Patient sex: M
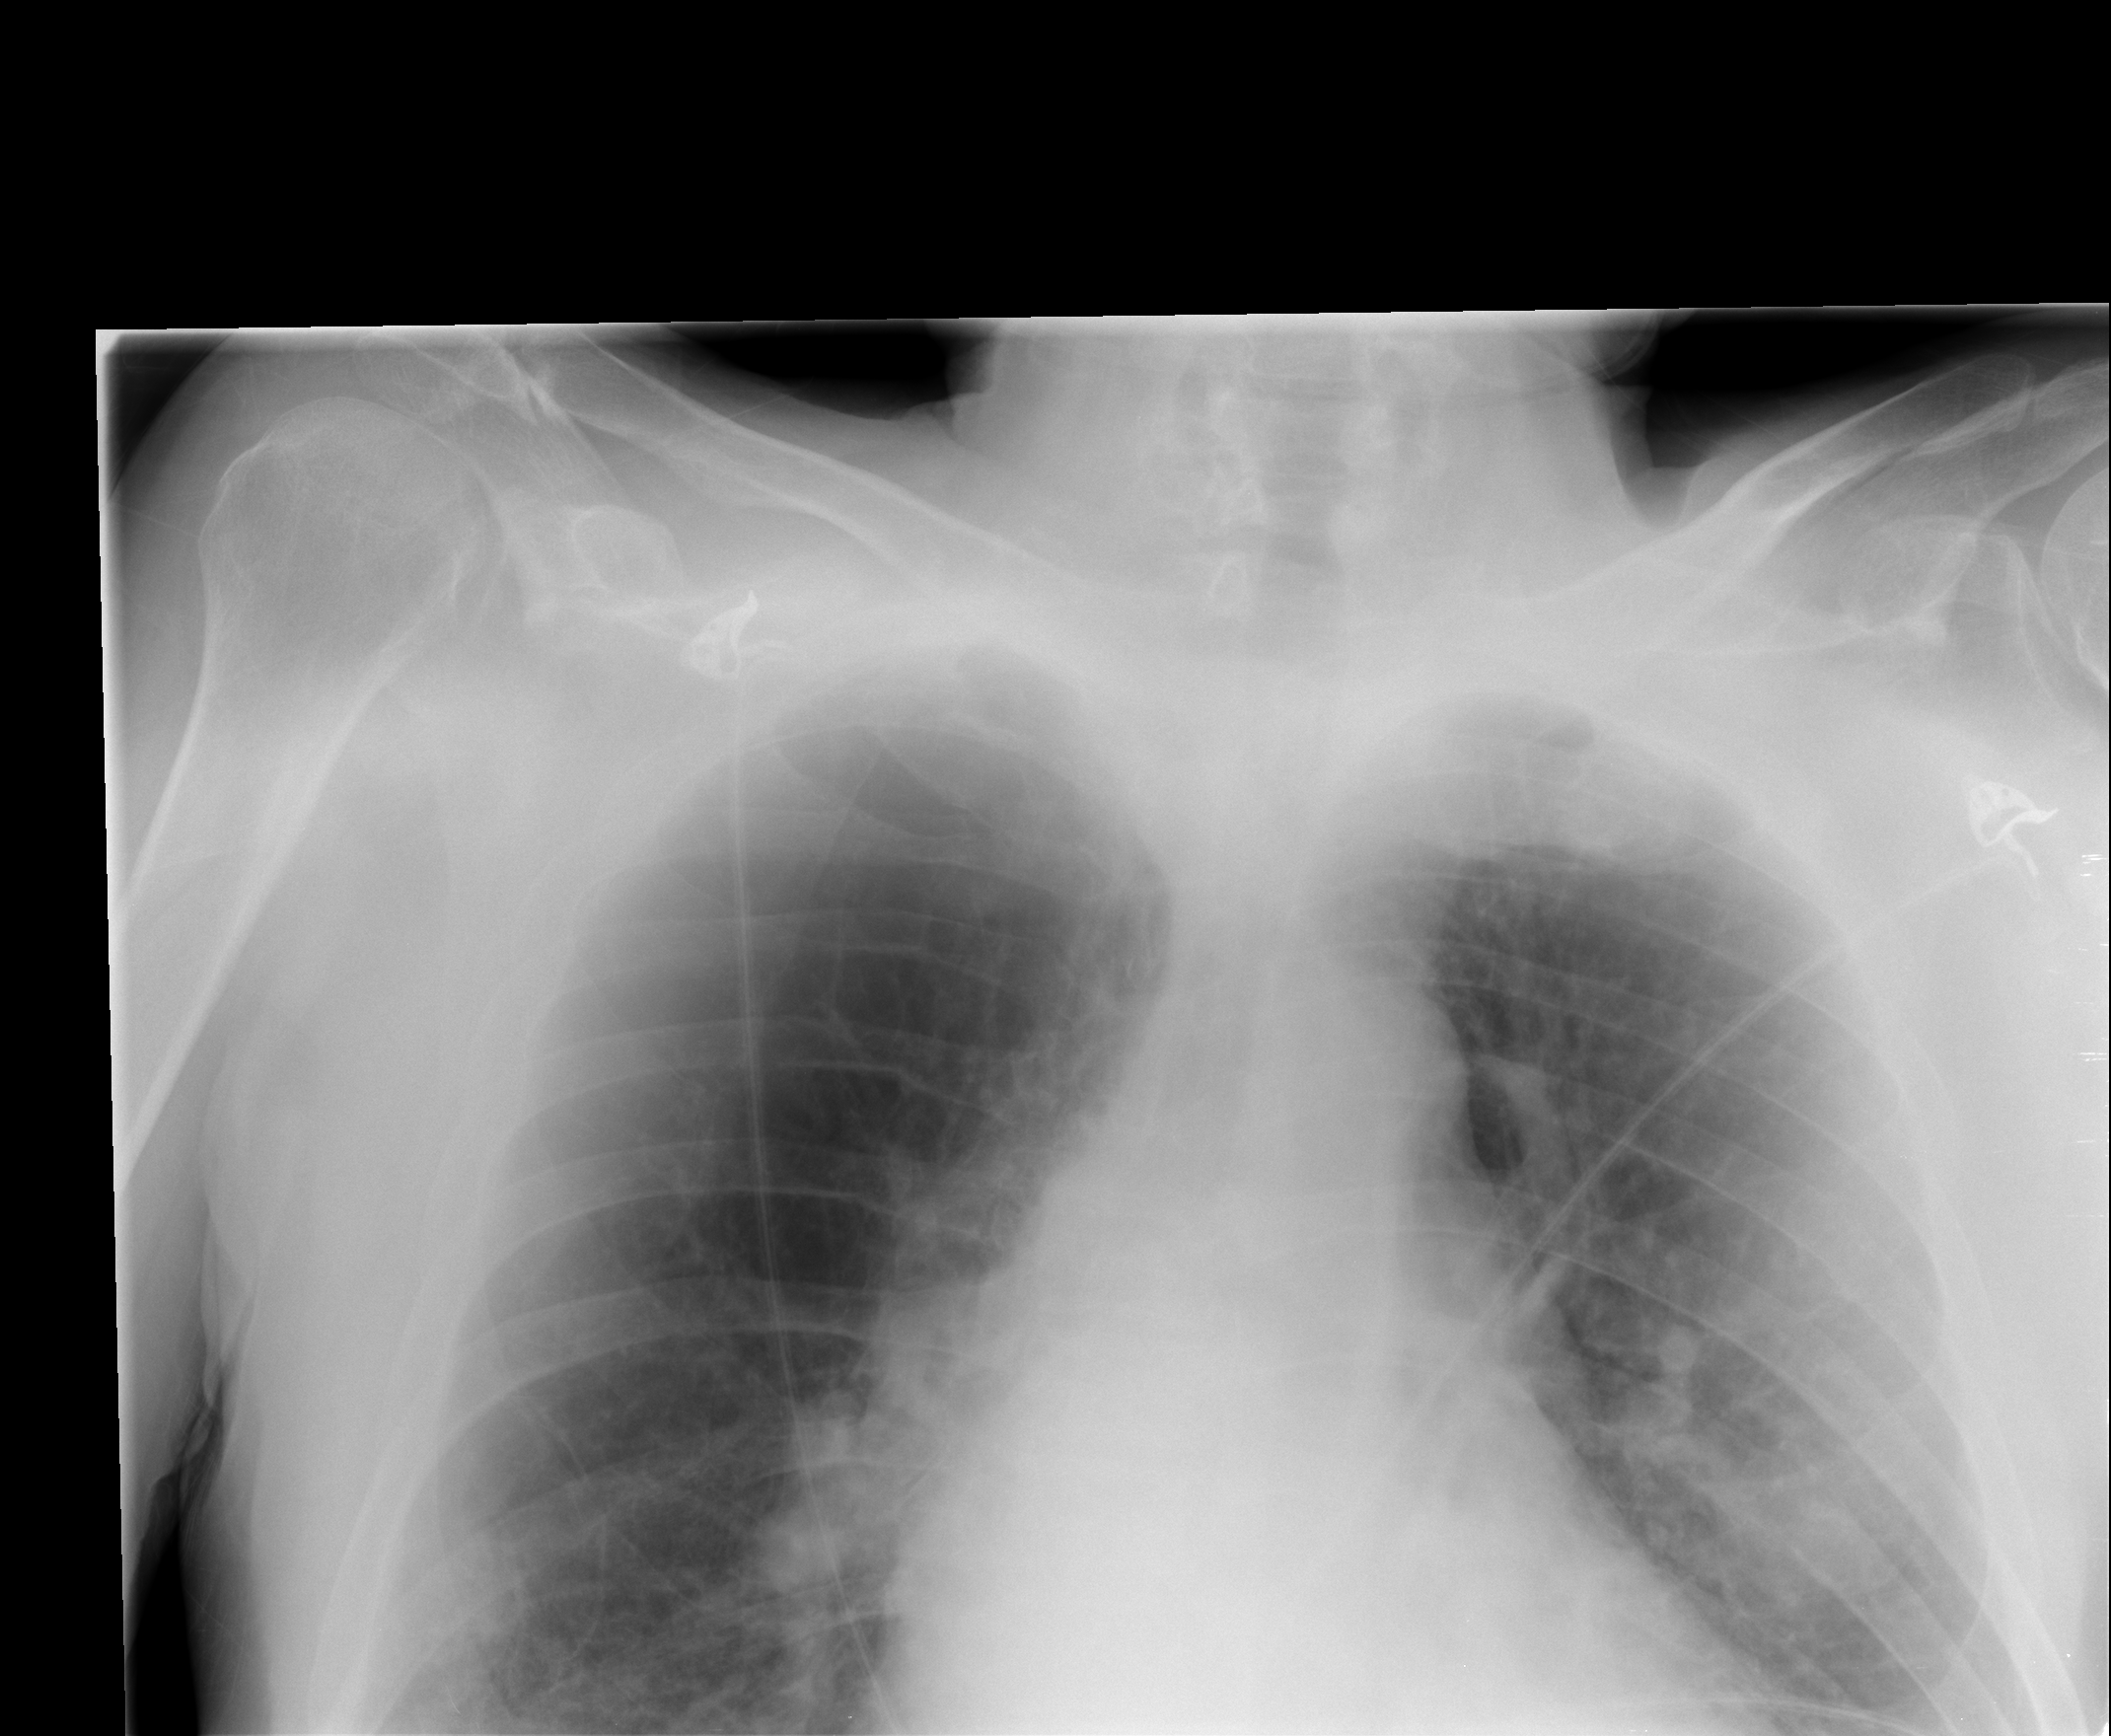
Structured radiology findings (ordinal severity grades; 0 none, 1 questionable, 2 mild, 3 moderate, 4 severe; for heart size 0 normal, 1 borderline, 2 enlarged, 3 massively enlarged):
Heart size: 0
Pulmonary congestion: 0
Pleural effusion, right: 0
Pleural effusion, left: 0
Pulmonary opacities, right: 0
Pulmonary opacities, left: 2
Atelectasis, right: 0
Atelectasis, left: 2